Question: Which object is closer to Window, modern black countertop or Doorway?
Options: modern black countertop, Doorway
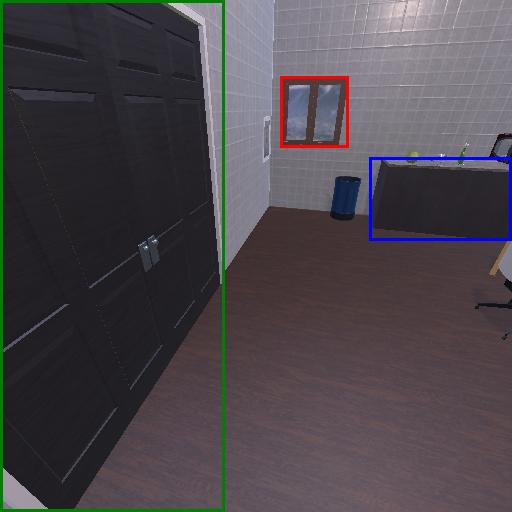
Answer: modern black countertop